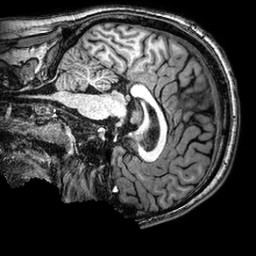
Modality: T1w
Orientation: sagittal
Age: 28
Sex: male